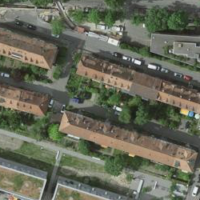
EUNIS habitat code: 55
Species observed at this site:
Fritillaria meleagris